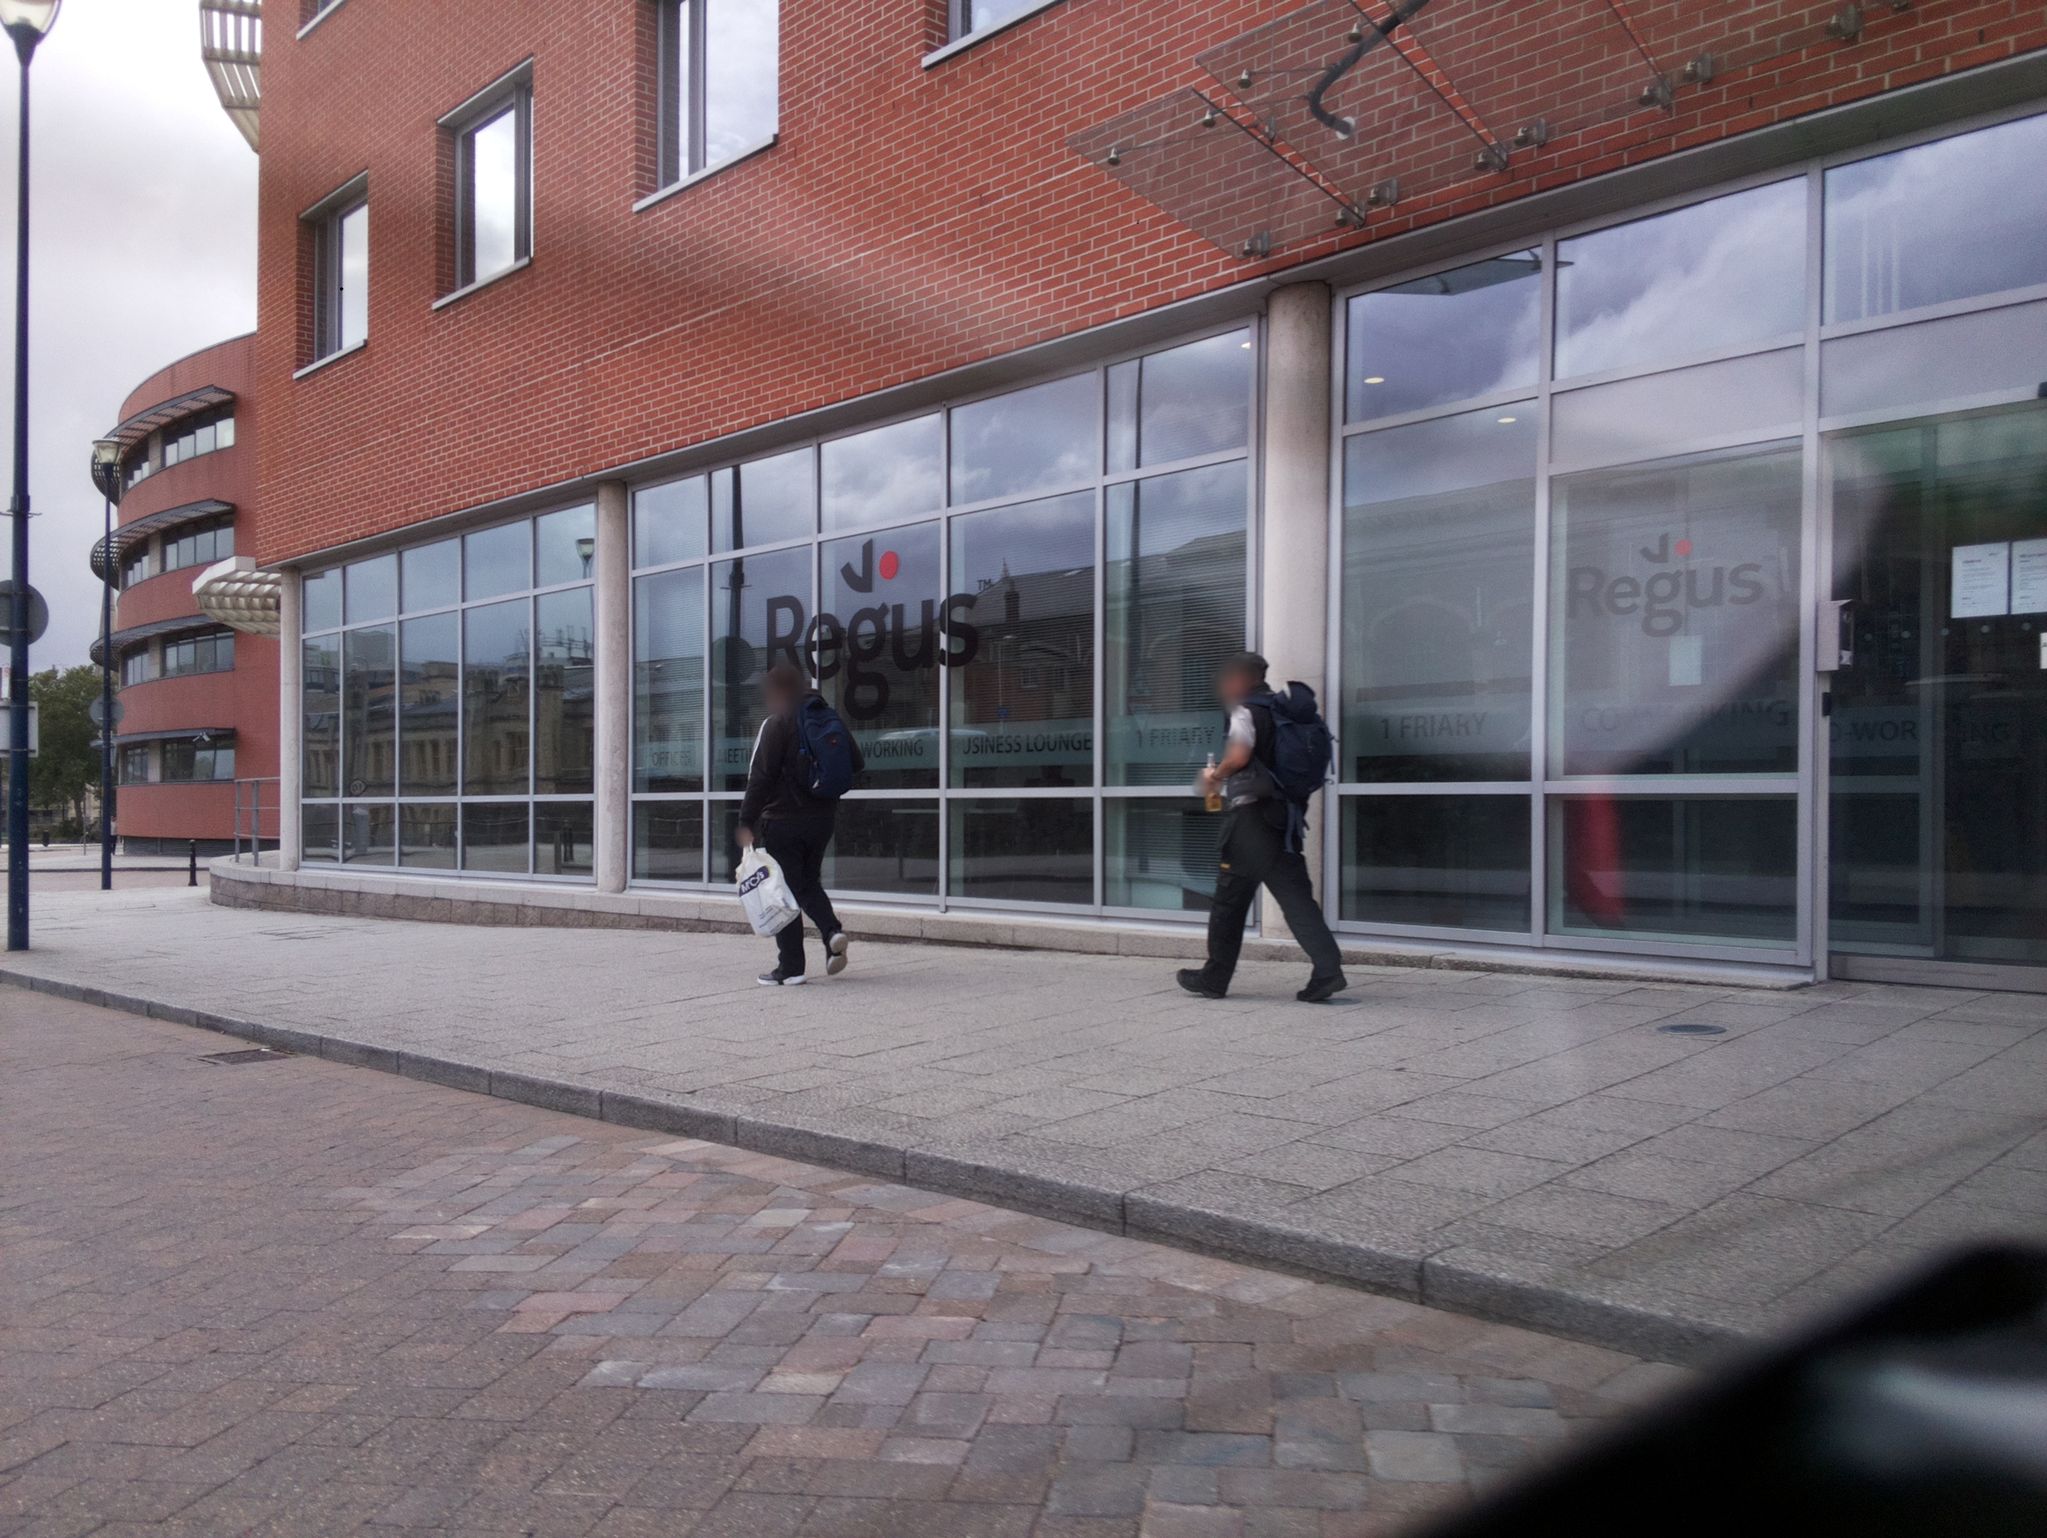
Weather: clear
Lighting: day
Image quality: good
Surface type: walking surface
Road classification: unclassified, living_street
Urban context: urban centre
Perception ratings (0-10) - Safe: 4.78, Lively: 9.29, Beautiful: 8.61, Boring: 7.77, Depressing: 5.37, Wealthy: 7.4